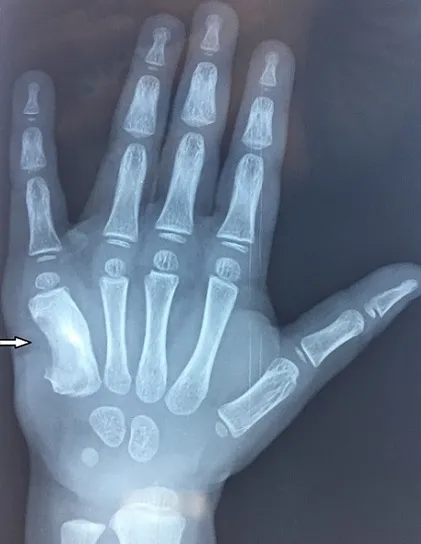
X-ray of right hand showed an expansile, cystic and lytic lesion with cortical erosion involving the little finger metacarpal.
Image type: radiology (x_ray)